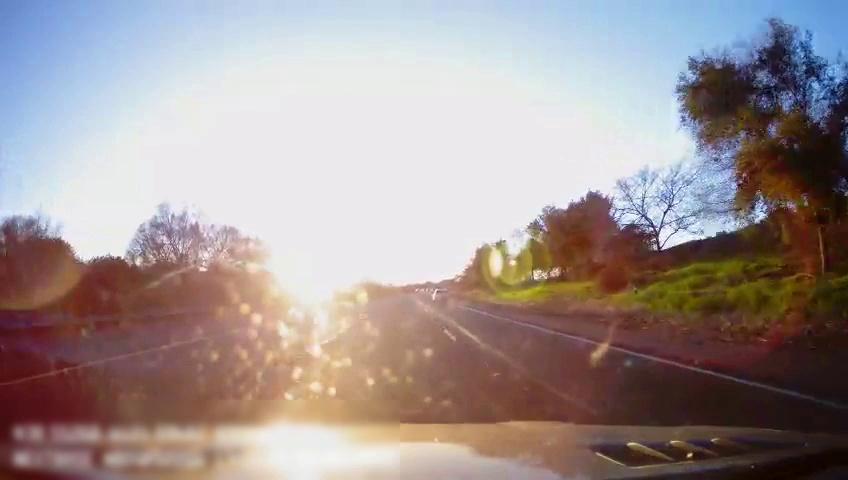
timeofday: Day
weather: Sunny
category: Drivable Space
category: Vehicles | SUV
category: Lanes | Alternate Lane
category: Lanes | Current Lane
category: Lanes | Current Lane
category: Lanes | Alternate Lane